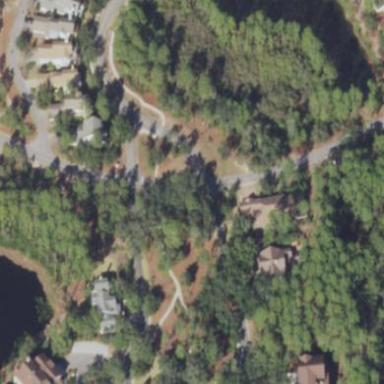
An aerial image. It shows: Residential area consisting of single-family homes.